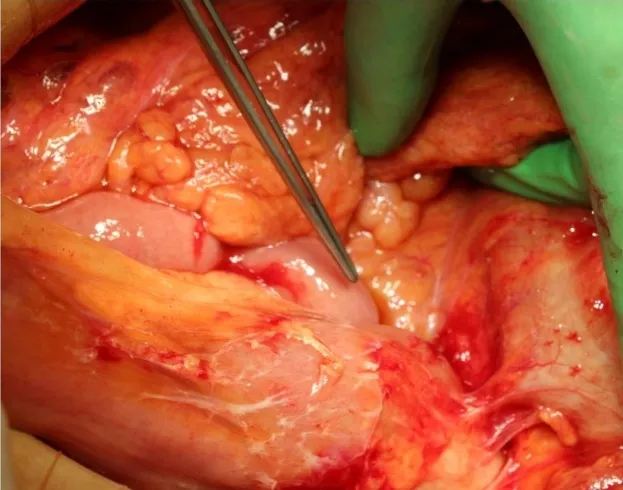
Intraoperative findings for the patient in case 3. . A. A prior Roux-en-Y reconstruction with adhesions at the gastrojejunal anastomosis.
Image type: medical_photograph (other_medical_photograph)